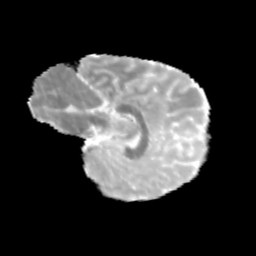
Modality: MD
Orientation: sagittal
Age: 10
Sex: male
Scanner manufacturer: siemens
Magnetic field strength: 3 T
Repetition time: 3.8 s
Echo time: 0.07 s